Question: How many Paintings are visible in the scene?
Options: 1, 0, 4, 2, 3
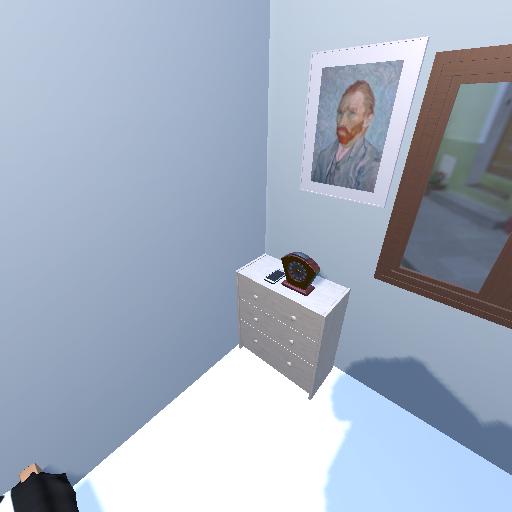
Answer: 1